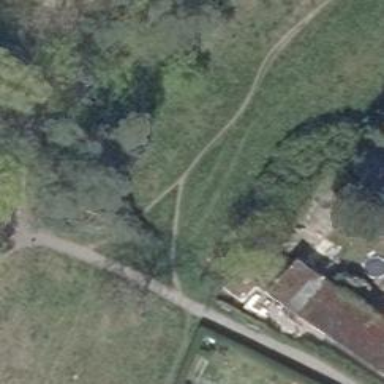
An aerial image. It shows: Dirt footway.